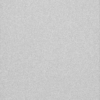
Label: dusty